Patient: sex M, age 43
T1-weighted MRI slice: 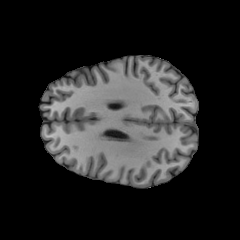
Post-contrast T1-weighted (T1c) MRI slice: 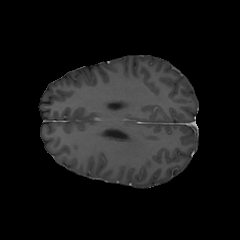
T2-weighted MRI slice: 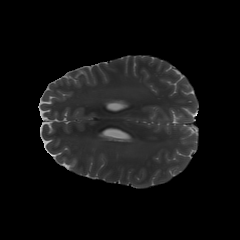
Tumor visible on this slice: no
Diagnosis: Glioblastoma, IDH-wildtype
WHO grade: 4